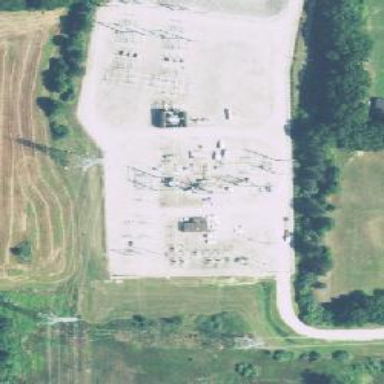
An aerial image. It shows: Switch for power supply.